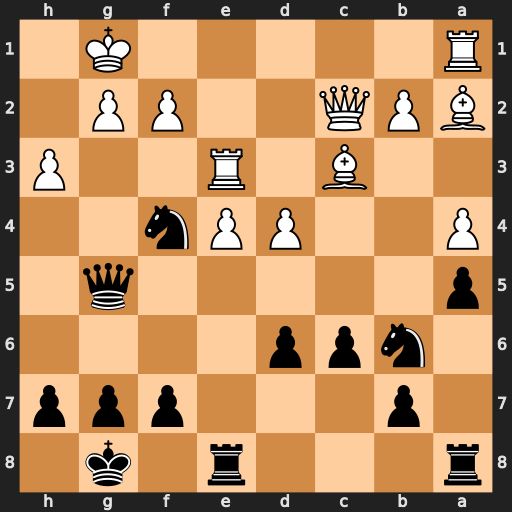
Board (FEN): r3r1k1/1p3ppp/1npp4/p5q1/P2PPn2/2B1R2P/BPQ2PP1/R5K1
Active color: b
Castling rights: -
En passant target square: -
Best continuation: Qxg2#